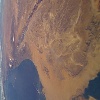
Label: land